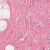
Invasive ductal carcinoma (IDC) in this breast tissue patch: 0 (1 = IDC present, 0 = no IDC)